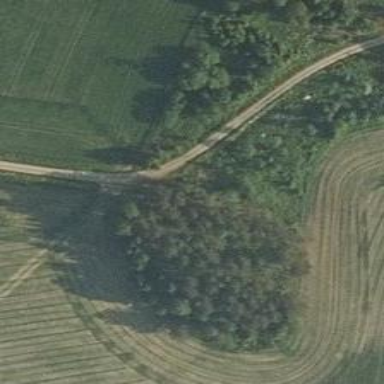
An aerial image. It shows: Unclassified road.